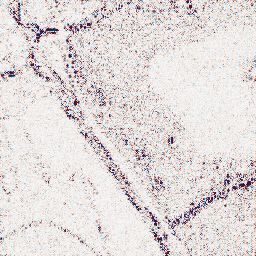
Category: wavelet
Decomposition family: wavelet_reverse_biorthogonal
Decomposition parameters: wavelet: rbio5.5
level: 1
Upsampling method: fft_zeropad
Upsampling parameters: scale: 2
Upsampling scale: 2